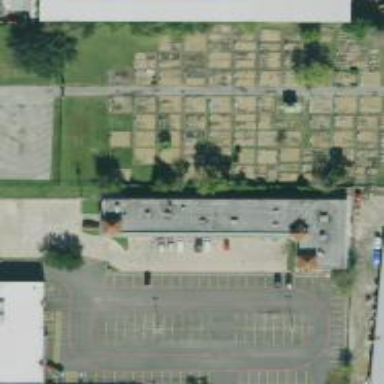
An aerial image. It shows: Parking space.